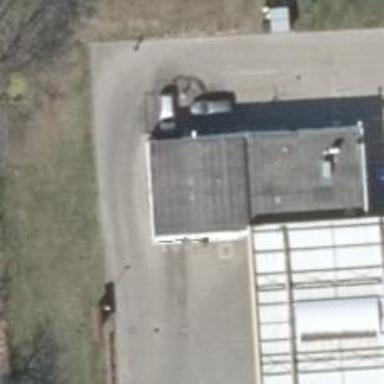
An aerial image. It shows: Car wash facility.